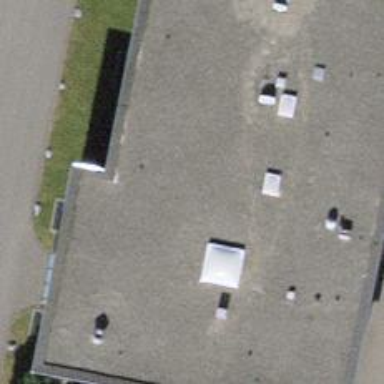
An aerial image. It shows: Charging station.